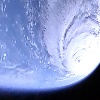
Label: cloud